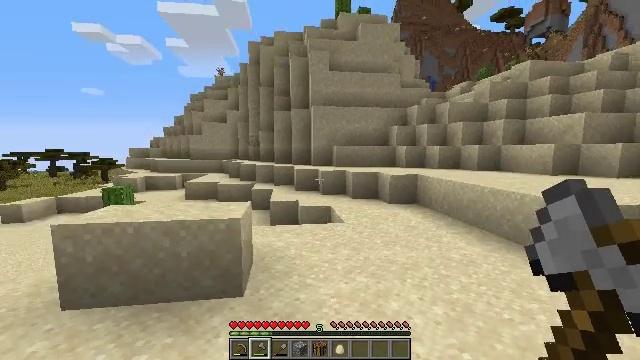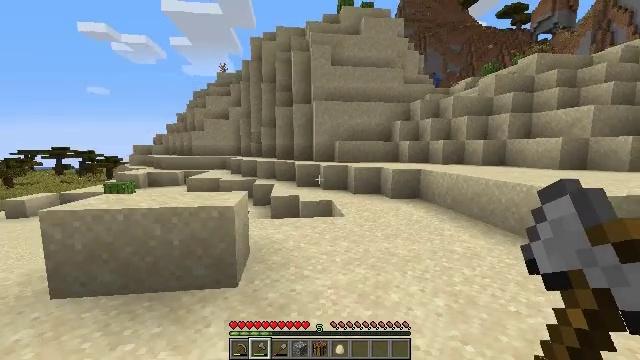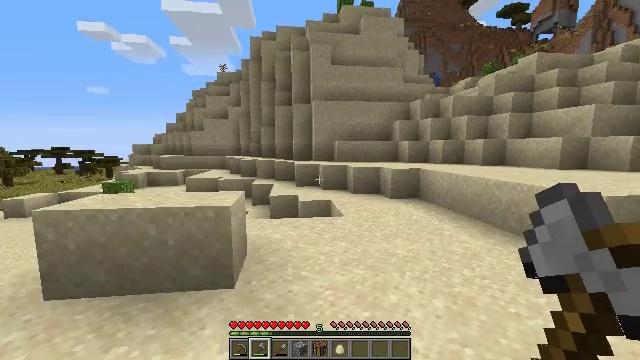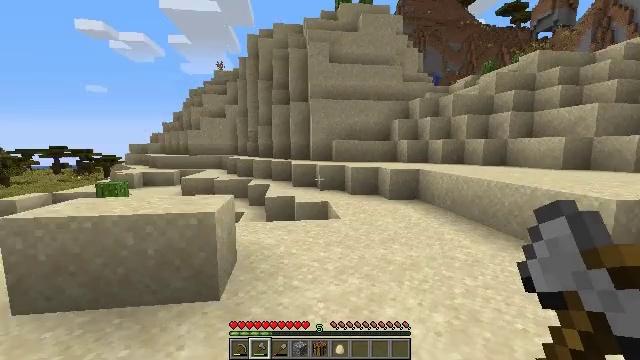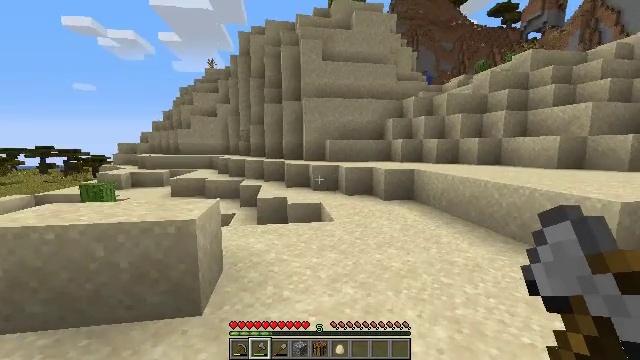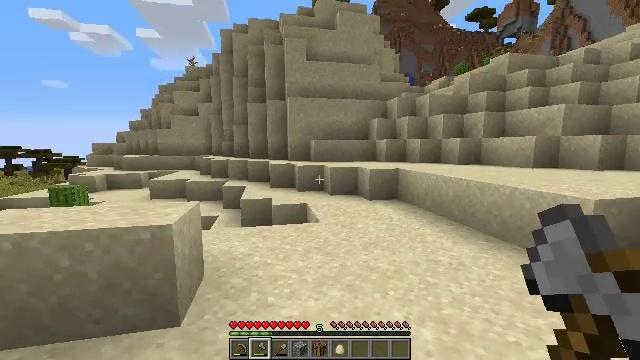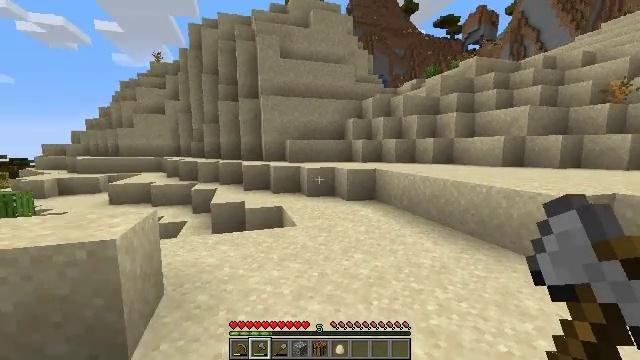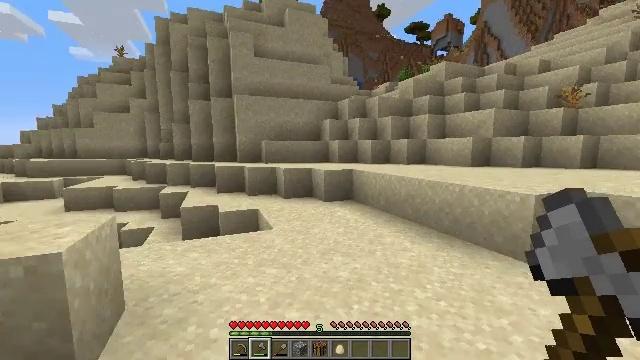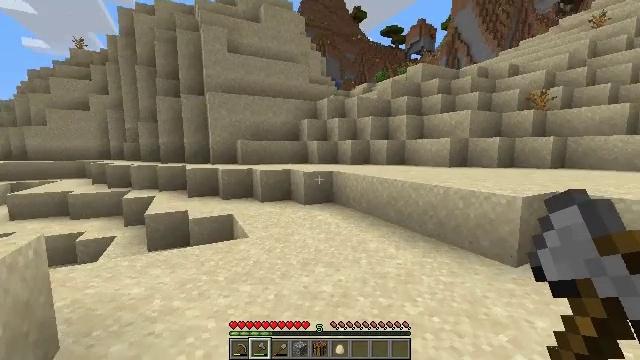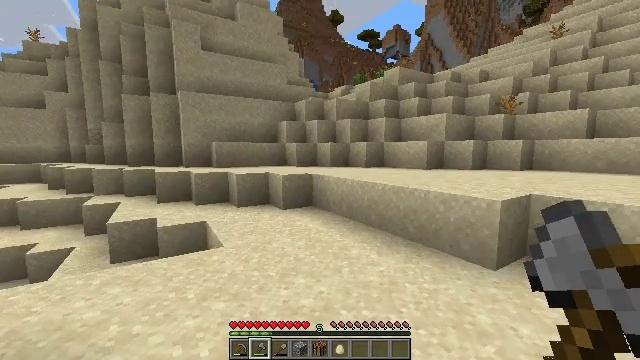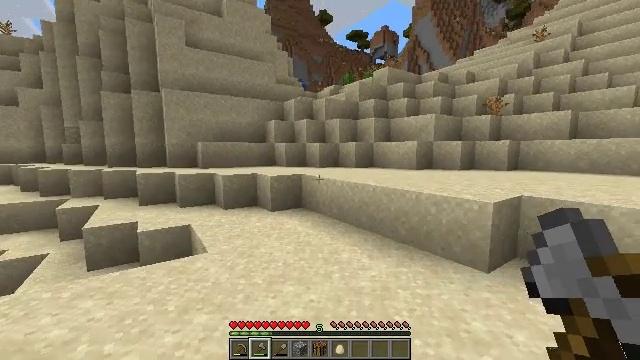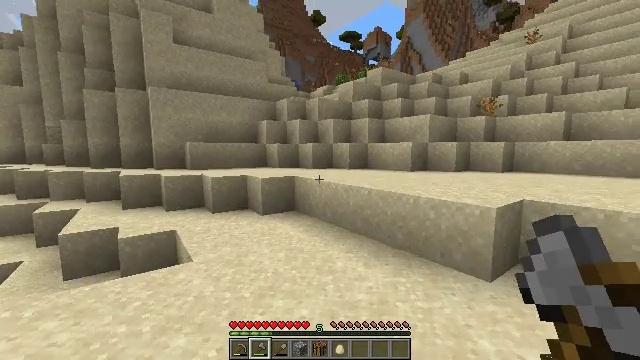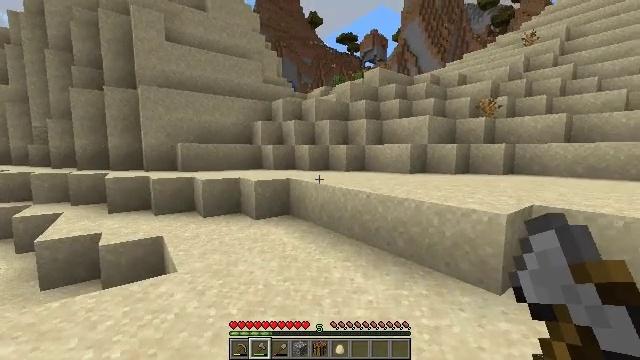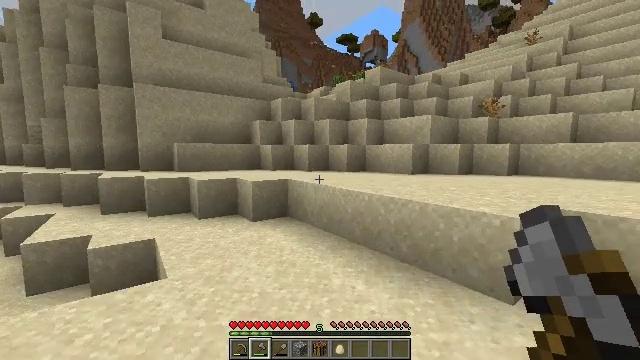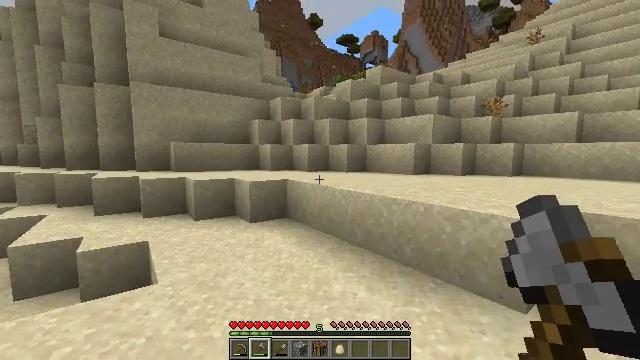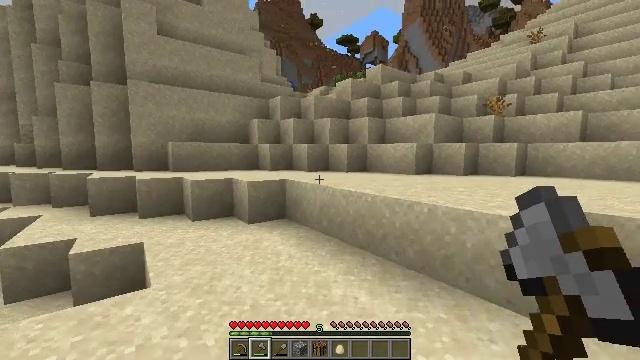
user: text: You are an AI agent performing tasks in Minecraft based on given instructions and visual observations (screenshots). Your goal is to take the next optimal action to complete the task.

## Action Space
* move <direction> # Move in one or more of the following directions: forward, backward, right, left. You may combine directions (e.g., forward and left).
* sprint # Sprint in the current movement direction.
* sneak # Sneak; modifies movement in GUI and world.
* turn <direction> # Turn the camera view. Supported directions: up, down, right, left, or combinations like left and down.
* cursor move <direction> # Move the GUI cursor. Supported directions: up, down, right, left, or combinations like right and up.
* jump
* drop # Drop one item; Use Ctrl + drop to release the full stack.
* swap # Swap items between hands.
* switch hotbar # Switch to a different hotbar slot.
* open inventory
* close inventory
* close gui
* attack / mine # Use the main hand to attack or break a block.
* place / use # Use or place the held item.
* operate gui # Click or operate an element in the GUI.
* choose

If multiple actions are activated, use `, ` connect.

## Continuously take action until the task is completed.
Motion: motion action
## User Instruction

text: Collect coarse dirt blocks.
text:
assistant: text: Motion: move forward
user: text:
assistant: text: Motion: move forward
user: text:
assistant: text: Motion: move forward
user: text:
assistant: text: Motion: move forward, turn right
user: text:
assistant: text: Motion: move forward, turn right
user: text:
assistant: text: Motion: move forward, turn right
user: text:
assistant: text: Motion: move forward, turn right
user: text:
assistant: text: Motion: move forward, turn right
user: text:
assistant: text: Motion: move forward, turn right
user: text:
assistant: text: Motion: move forward, turn right
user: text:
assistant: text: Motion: move forward, turn right
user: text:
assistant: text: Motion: move forward
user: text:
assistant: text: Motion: move forward
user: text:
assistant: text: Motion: move forward
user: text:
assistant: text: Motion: move forward
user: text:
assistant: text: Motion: move forward
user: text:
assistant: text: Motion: move forward
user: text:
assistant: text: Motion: move forward, turn right
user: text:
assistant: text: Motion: move forward, turn right and up
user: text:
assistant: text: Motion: move forward, turn right and up
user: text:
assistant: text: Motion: move forward, turn right and up
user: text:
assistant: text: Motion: move forward, turn right
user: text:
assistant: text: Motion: move forward, turn right
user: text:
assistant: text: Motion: move forward
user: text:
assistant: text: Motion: move forward
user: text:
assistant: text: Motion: move forward
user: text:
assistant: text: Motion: move forward
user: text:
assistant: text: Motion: move forward, jump
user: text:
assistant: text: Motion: move forward, jump
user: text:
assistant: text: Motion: move forward, jump